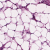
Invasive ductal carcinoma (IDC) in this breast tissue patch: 1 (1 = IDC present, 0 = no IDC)